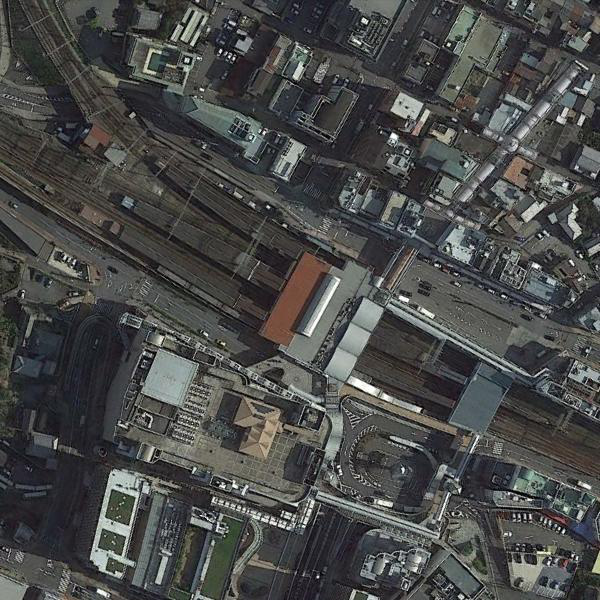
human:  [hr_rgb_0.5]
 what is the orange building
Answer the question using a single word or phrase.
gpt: railway station